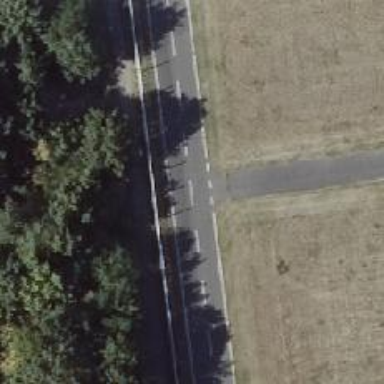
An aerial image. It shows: Service road.